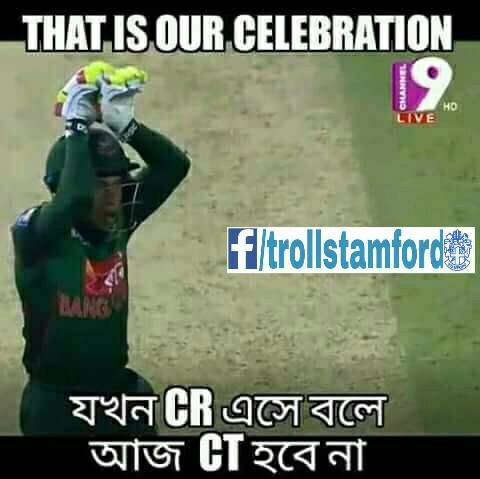
Caption: THAT IS OUR CELEBRATION   যখন CR এসে বলে  আজ CT হবে না
Label: non-hate